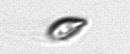
Label: Cryptophyta